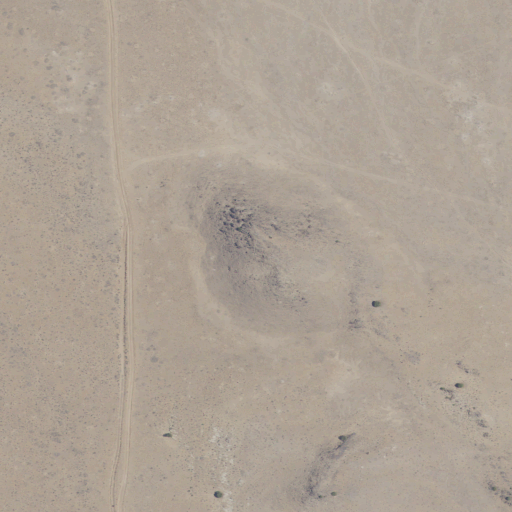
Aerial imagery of mountain in Utah named Dry Mesa containing shrub, grassland, and barren land